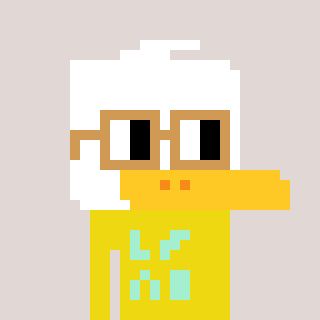
a pixel art character with square brown glasses, a duck-shaped head and a yellow-colored body on a warm background